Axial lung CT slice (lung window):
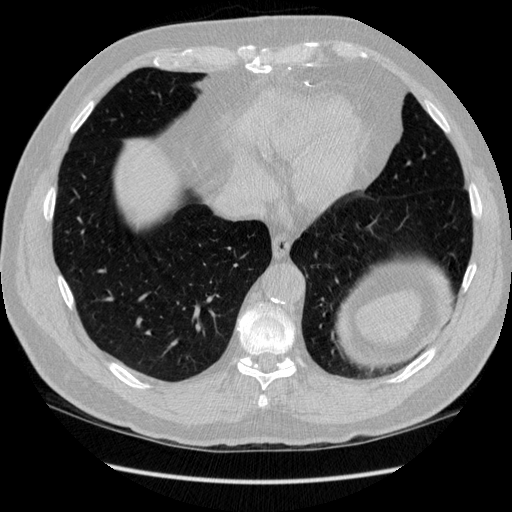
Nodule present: no